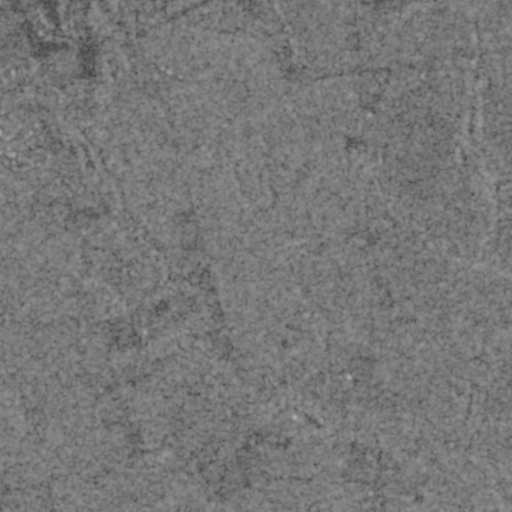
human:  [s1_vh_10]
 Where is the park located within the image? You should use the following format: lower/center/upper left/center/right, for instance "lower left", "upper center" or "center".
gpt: The park is located in the upper left of the image.
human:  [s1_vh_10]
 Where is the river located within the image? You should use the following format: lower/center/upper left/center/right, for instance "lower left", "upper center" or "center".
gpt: The river is located in the lower right of the image.
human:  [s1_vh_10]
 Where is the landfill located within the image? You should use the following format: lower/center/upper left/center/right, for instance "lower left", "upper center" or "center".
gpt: There is no landfill in the image.

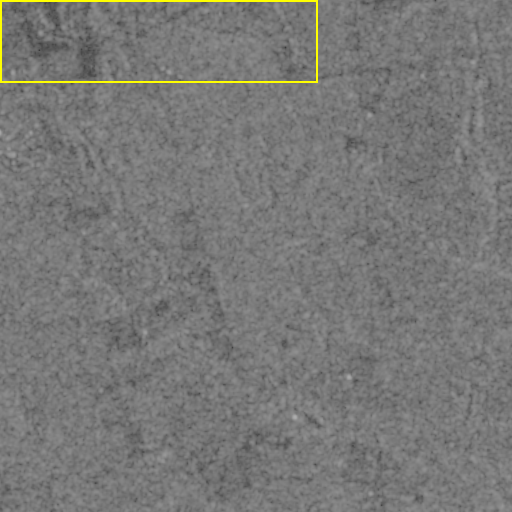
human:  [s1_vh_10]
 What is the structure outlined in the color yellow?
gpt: The structure outlined in yellow is a park.
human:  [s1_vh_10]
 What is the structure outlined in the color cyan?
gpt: There is no cyan outline.